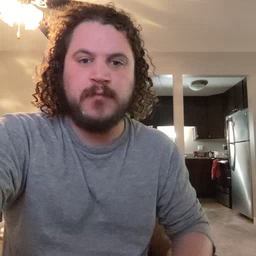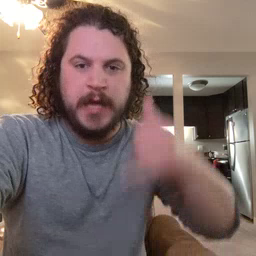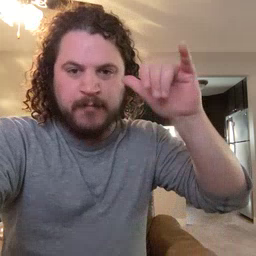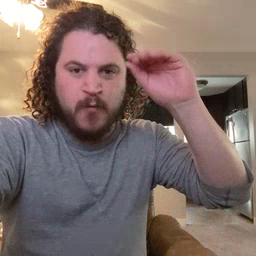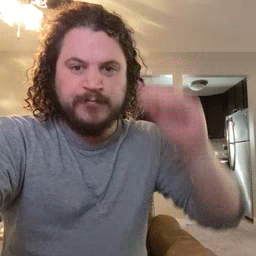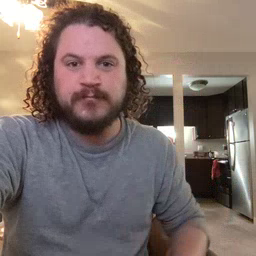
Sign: cowboy